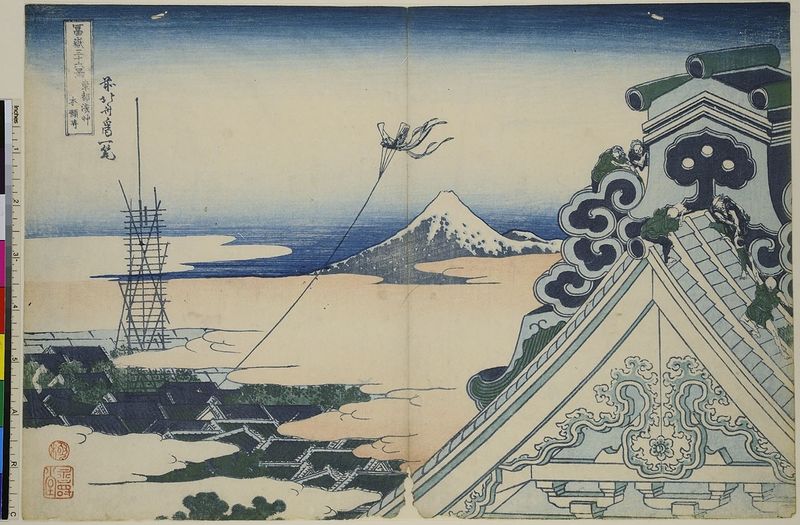
Titel: Der Hoganji in Asakusa in der Osthauptstadt, Blatt 11 aus der Serie: 36 Ansichten des Fuji
Künstler: Katsushika Hokusai
Standort: Hamburg
Institution: Museum für Kunst und Gewerbe Hamburg
Schlagwörter: baum, berg, blau, meer, wolken, grün, landschaft, stadt, weiss, zeichen, zeichnung, dach, haus, schnee, ornament, häuser, wind, seide, holzschnitt, japan, schrift, berge, gebirge, gipfel, dächer, giebel, schriftzeichen, bucht, stadtansicht, vulkan, druckgraphik, druckgrafik, china, tempel, zeit, gün, drachen, farbholzschnitt, drache, seidenmalerei, buht, edo, dachdecker, fuji, fujiyama, reproduktionen, volcano, alte stadtansicht, kanji, druckerzeugnisse, drachensteigen, alte ansicht, heiligtümer, volcan, hongan, tsukiji, landschaftgestell